Question: How to fill navigation menu, so when it's clicked on the icon on the left (like mobile menu), a drop down menu appears?

'''
/**
* A simple example of 'AppBar' with an icon on the right.
* By default, the left icon is a navigation-menu.
*/
const AppBarExampleIcon = () => (
<AppBar
title="Title"
/>
);
'''
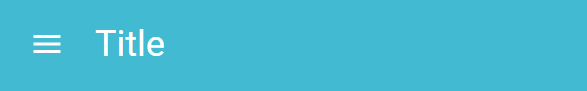
Answer: you can try this. this is just an example from <URL>
'''
import React, {Component} from 'react';
import AppBar from 'material-ui/AppBar';
import IconButton from 'material-ui/IconButton';
import IconMenu from 'material-ui/IconMenu';
import MenuItem from 'material-ui/MenuItem';
import FlatButton from 'material-ui/FlatButton';
import Toggle from 'material-ui/Toggle';
import MoreVertIcon from 'material-ui/svg-icons/navigation/more-vert';
import NavigationClose from 'material-ui/svg-icons/navigation/close';
class Login extends Component {
static muiName = 'FlatButton';
render() {
return (
<FlatButton {...this.props} label="Login" />
);
}
}
const Logged = (props) => (
<IconMenu
{...props}
iconButtonElement={
<IconButton><MoreVertIcon /></IconButton>
}
targetOrigin={{horizontal: 'right', vertical: 'top'}}
anchorOrigin={{horizontal: 'right', vertical: 'top'}}
>
<MenuItem primaryText="Refresh" />
<MenuItem primaryText="Help" />
<MenuItem primaryText="Sign out" />
</IconMenu>
);
Logged.muiName = 'IconMenu';
/**
* This example is taking advantage of the composability of the 'AppBar'
* to render different components depending on the application state.
*/
class AppBarExampleComposition extends Component {
state = {
logged: true,
};
handleChange = (event, logged) => {
this.setState({logged: logged});
};
render() {
return (
<div>
<Toggle
label="Logged"
defaultToggled={true}
onToggle={this.handleChange}
labelPosition="right"
style={{margin: 20}}
/>
<AppBar
title="Title"
iconElementLeft={<IconButton><NavigationClose /></IconButton>}
iconElementRight={this.state.logged ? <Logged /> : <Login />}
/>
</div>
);
}
}
export default AppBarExampleComposition;
'''
just tweak 'iconElementLeft={this.state.logged ? <Logged /> : <Login />}'